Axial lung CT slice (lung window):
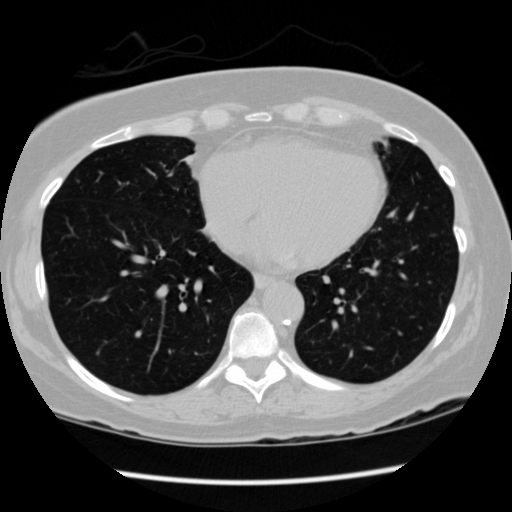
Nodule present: no